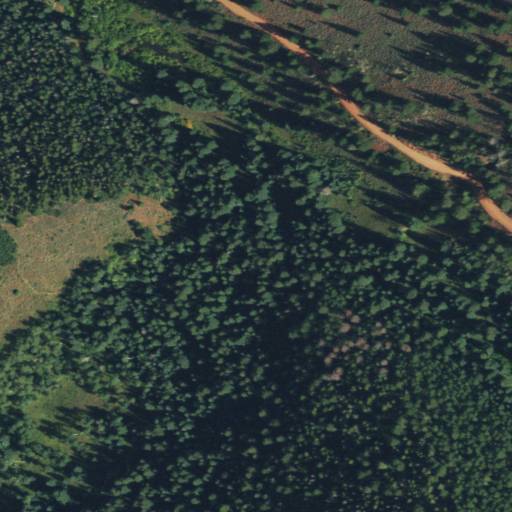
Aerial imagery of valley in Colorado named Leeman Gulch containing evergreen forest, deciduous forest, shrub, and mixed forest